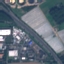
Label: Highway